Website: bh-photo
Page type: payment
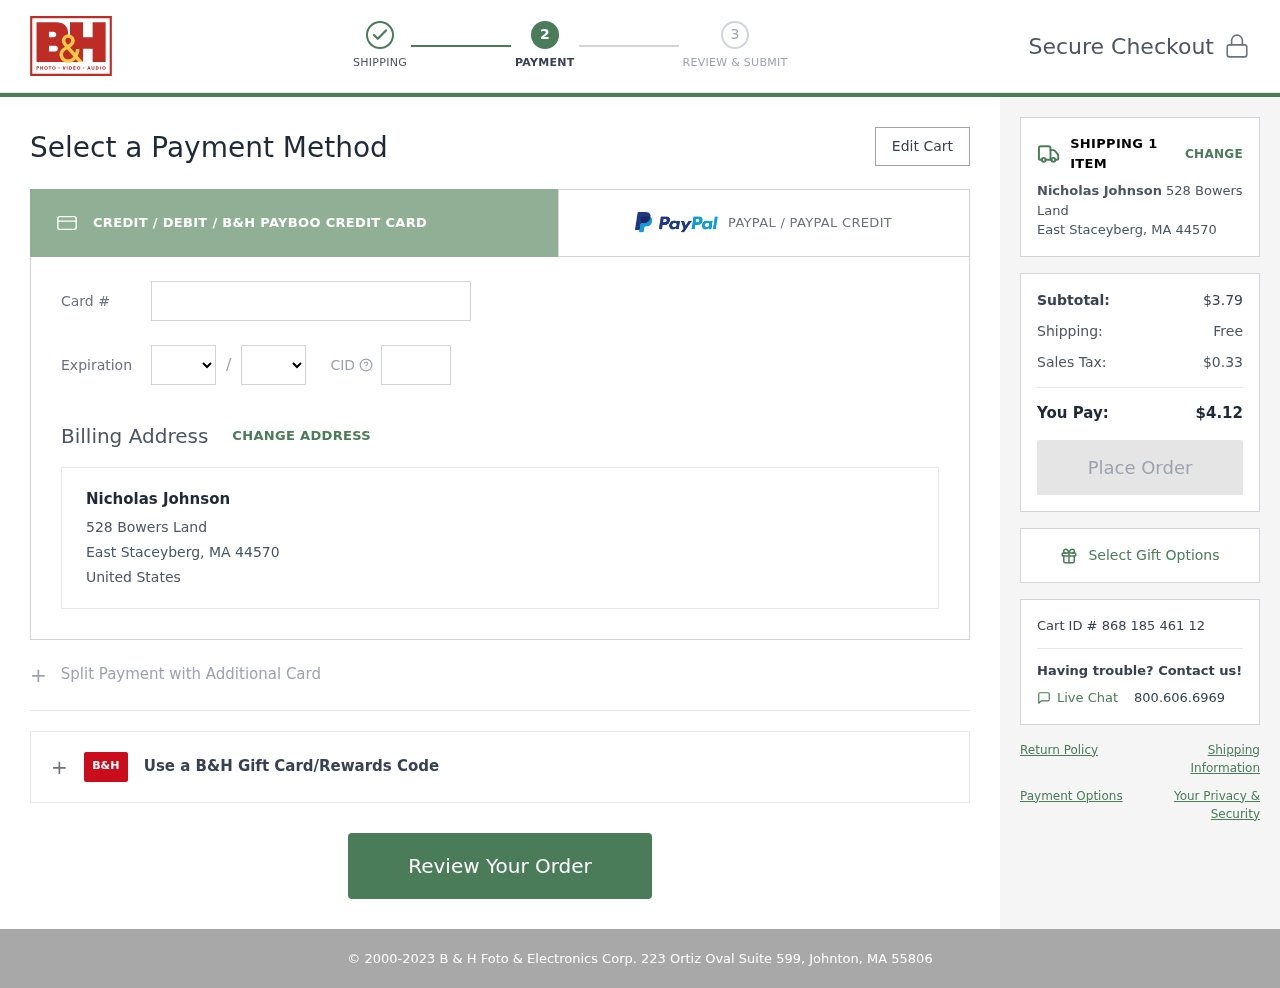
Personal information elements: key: PII_CARD_CVV
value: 501
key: PII_CARD_EXPIRY_MONTH
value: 07
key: PII_CARD_EXPIRY_YEAR
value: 29
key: PII_CARD_NUMBER
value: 6011 1627 9332 6937
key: PII_CITY_STATE_ZIP
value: East Staceyberg, MA 44570
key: PII_COUNTRY
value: United States
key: PII_FULLNAME
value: Nicholas Johnson
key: PII_STREET
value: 528 Bowers Land
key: PII_FULLNAME2
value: Nicholas Johnson
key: PII_CITY
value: East Staceyberg
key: PII_STATE_ABBR
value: MA
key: PII_POSTCODE
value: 44570
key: PII_POSTCODE_FULL
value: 44570
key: PII_CITY_STATE
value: East Staceyberg, MA
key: PII_POSTCODE_NUMERIC
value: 44570
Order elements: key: ORDER_NUM_ITEMS
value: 1
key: ORDER_SUBTOTAL
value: $3.79
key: ORDER_SHIPPING_COST
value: Free
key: ORDER_TAX
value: $0.33
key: ORDER_TOTAL
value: $4.12
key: ORDER_ID
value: Cart ID # 868 185 461 12